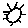
Label: sun